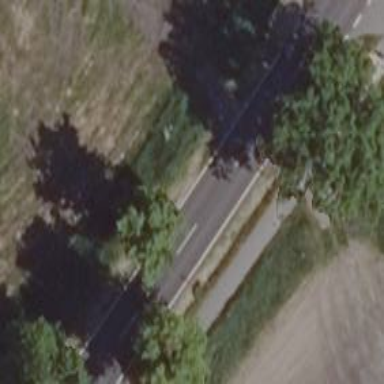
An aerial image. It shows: Asphalt road classified as primary highway.